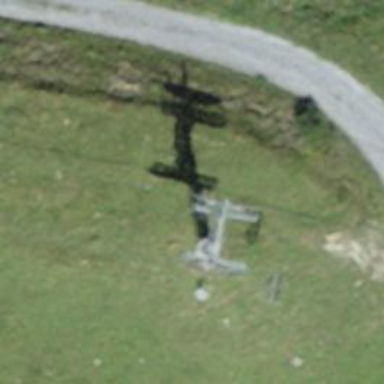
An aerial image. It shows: Pylon for aerialway.